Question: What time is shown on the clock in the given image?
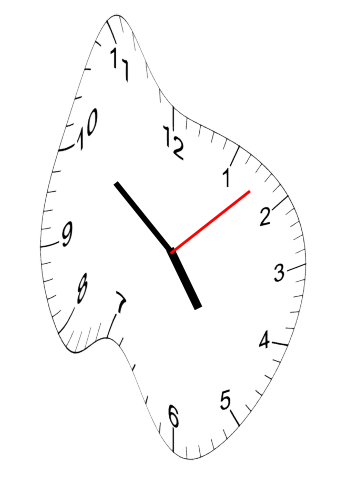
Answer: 04:51:08